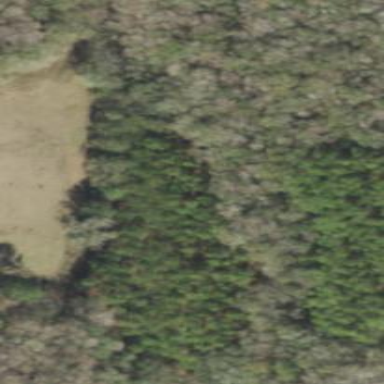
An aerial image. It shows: Forest area dominated by needle-leaved trees.